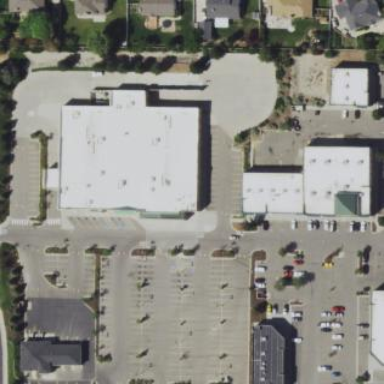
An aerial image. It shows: Building.